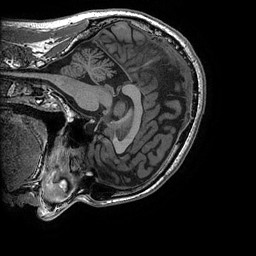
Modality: T1w
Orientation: sagittal
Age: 37
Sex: male
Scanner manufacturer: ge
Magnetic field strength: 3 T
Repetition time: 0.008184 s
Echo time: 0.003192 s